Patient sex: M
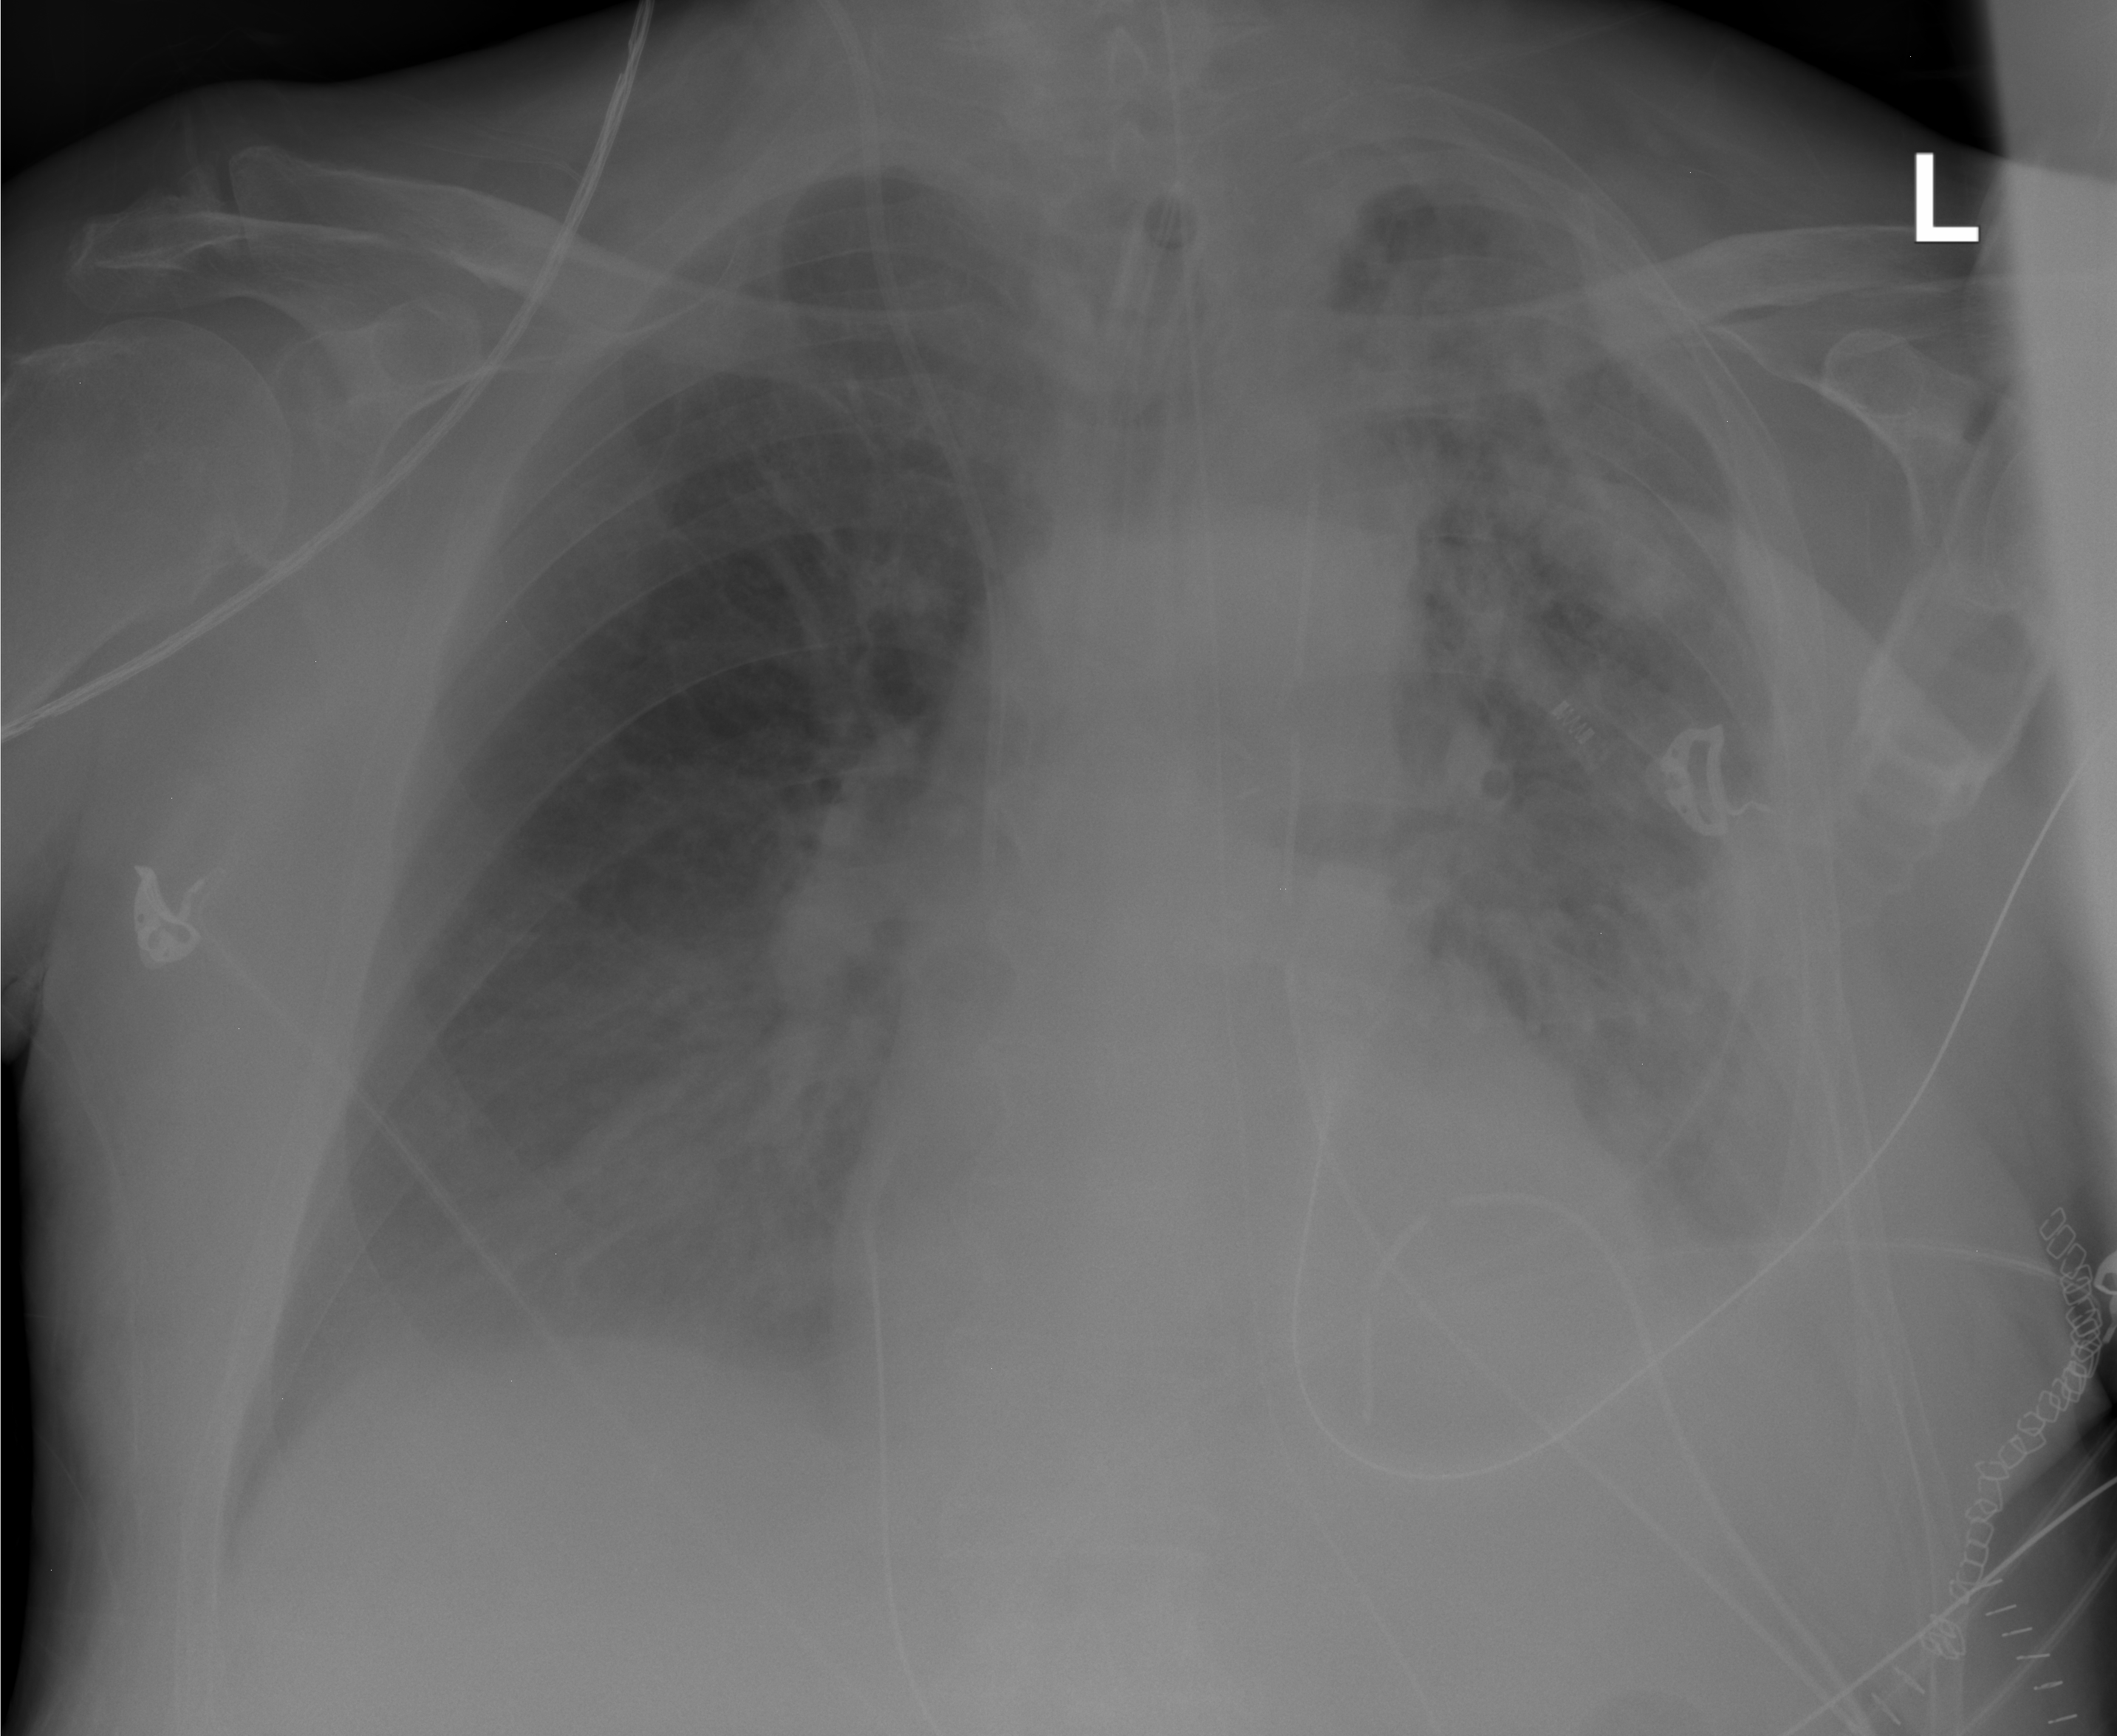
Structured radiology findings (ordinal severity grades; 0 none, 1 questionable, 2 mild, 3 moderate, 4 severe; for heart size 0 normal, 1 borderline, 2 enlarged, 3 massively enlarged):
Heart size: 0
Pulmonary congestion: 2
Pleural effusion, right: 2
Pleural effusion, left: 3
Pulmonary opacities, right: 2
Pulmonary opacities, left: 2
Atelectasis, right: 2
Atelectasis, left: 3